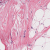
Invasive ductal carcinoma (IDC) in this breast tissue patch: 0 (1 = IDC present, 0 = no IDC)